Here is a 2-D grayscale rendering of raw bearing vibration samples (signal-to-image). What is the most likely bearing condition (normal, inner_race, outer_race, ball)?
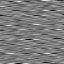
Answer: inner_race